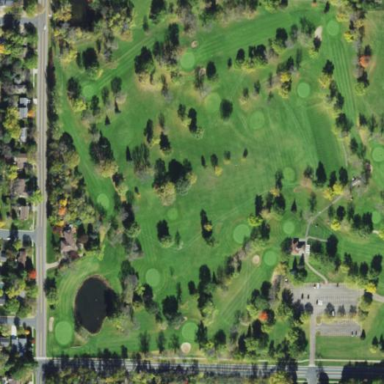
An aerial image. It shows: Driving range for golf on grass.